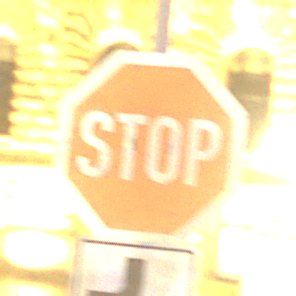
Verkehrszeichen: Stop
Zusatzzeichen unten: VerlaufVorfahrtsstrasse2
Umgebung: Outdoor, Urban
Tageszeit: Night
Wetter: Overcast
Licht: Artificial
Jahreszeit: NotSpecified
Kontrast: MediumContrast